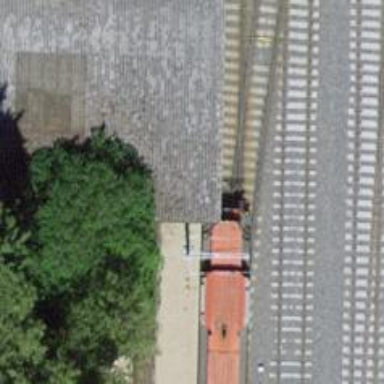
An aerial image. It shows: Railway yard with one track.